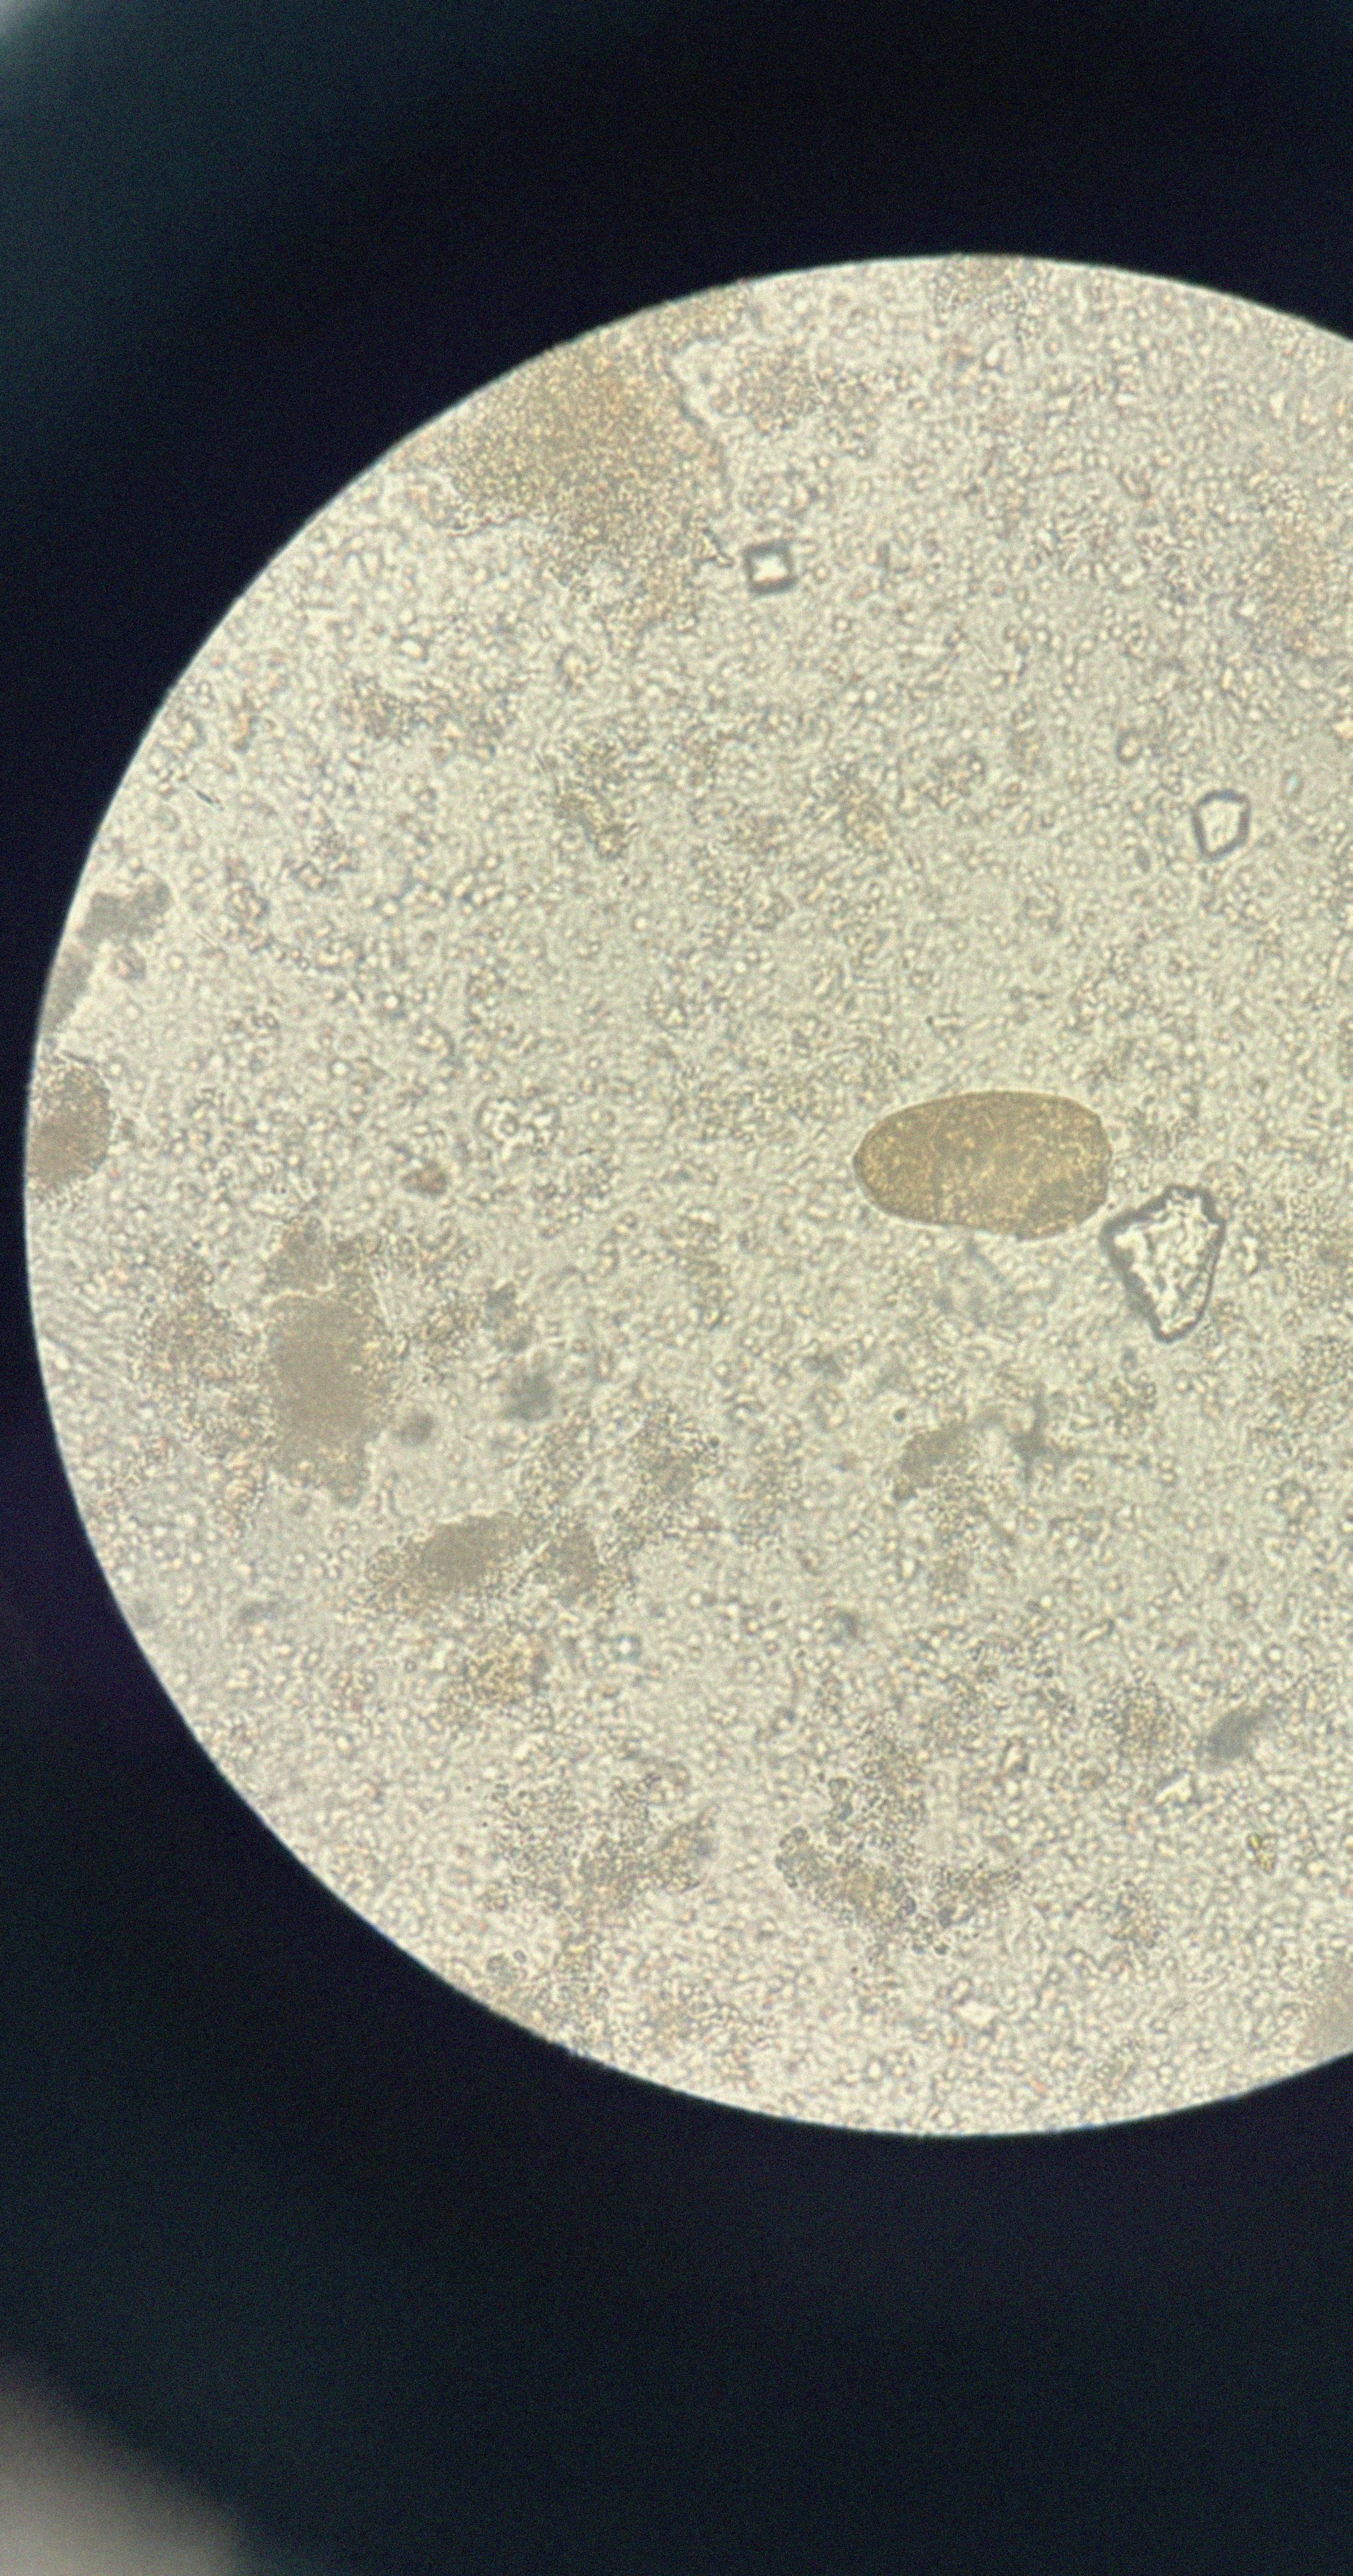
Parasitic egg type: Paragonimus spp